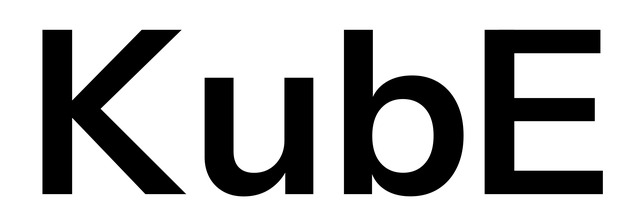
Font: InstrumentSans_SemiBold